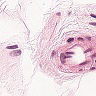
Metastatic tissue present: no